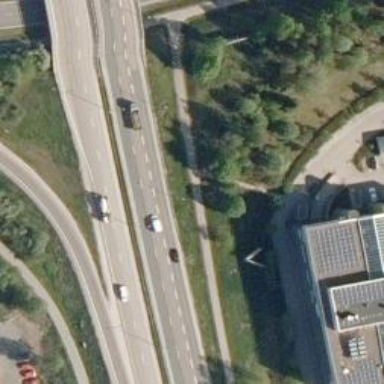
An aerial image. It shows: Asphalt trunk highway.